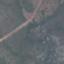
Label: HerbaceousVegetation